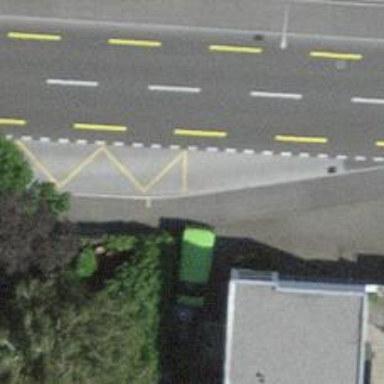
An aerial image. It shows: Asphalt platform for public transport.